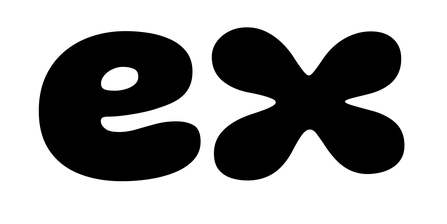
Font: Gluten_ExtraBold